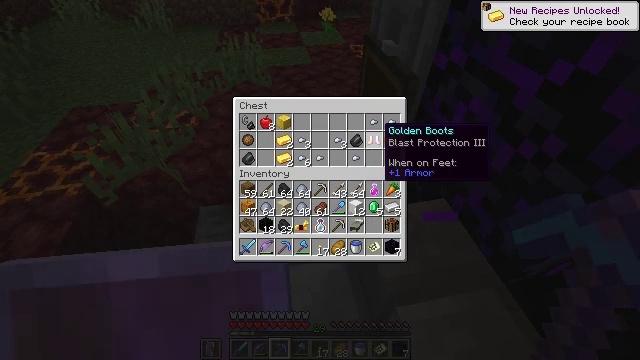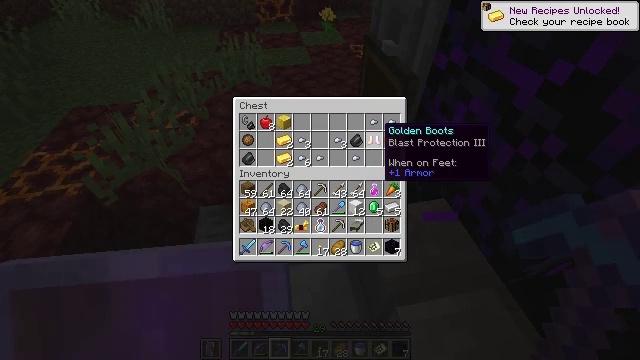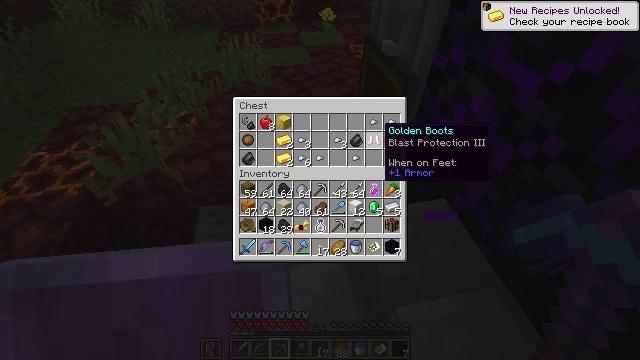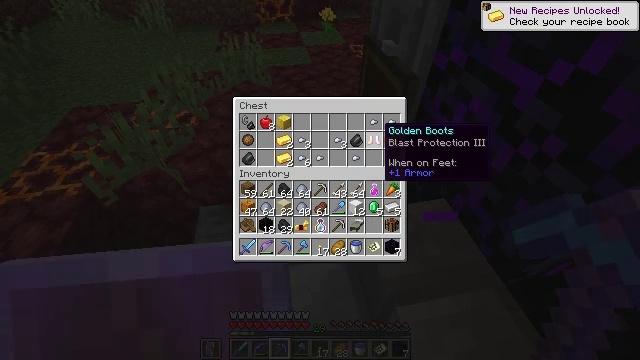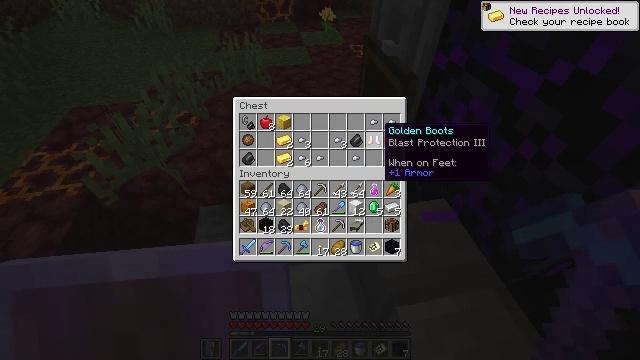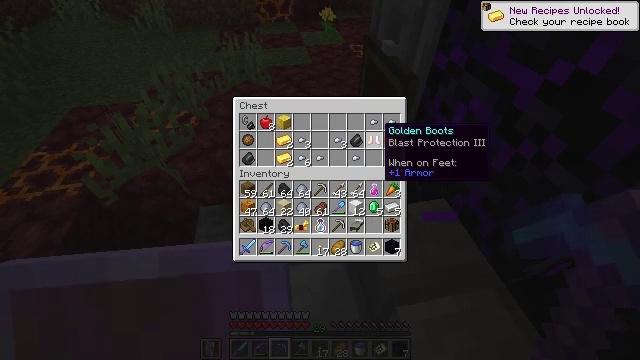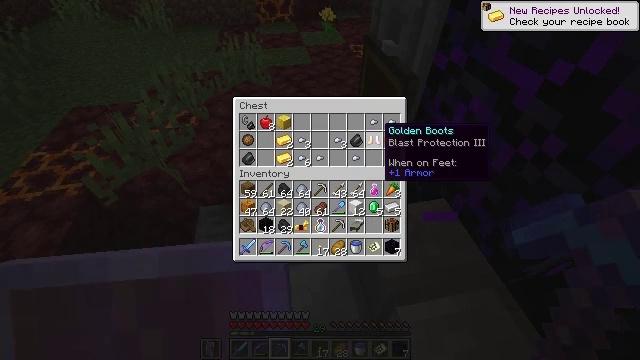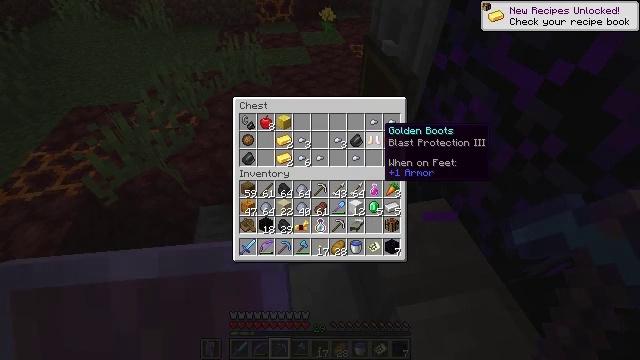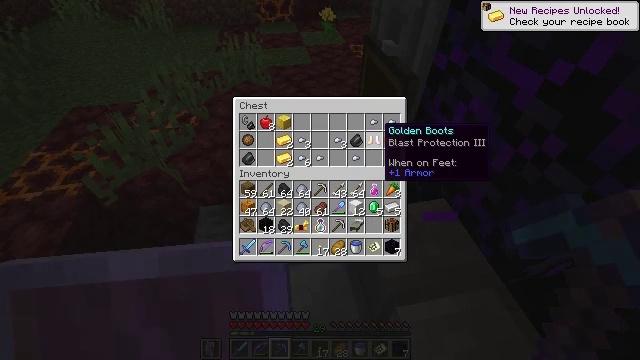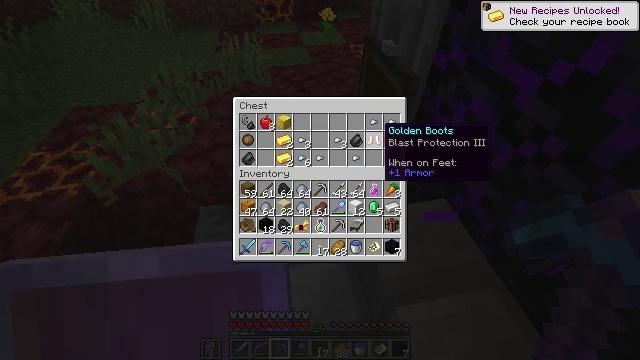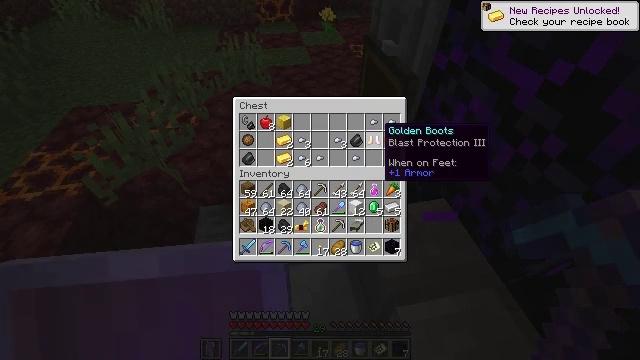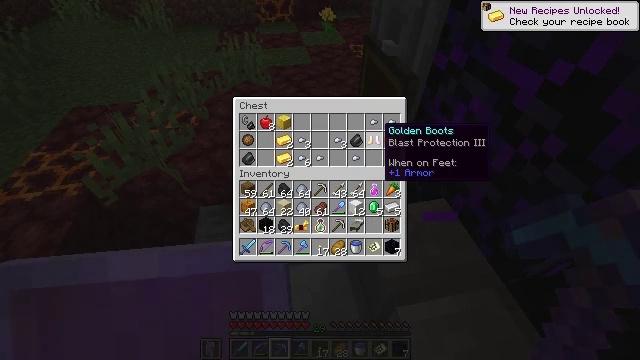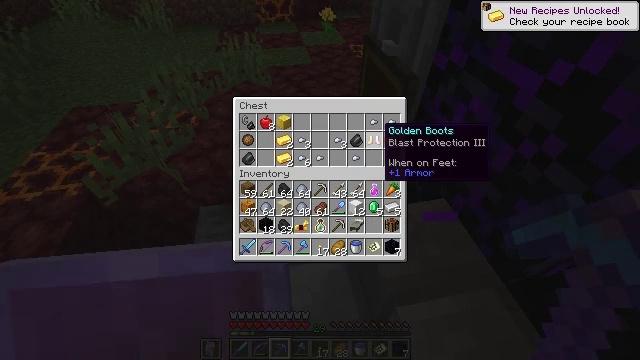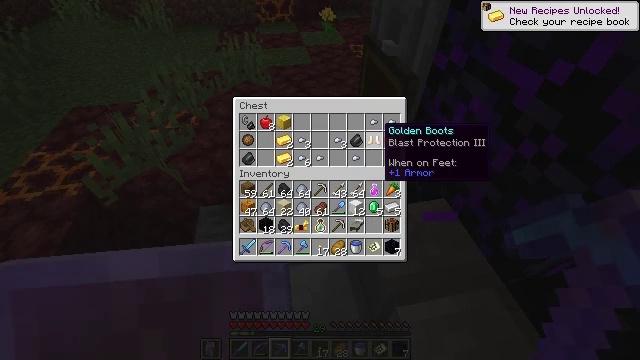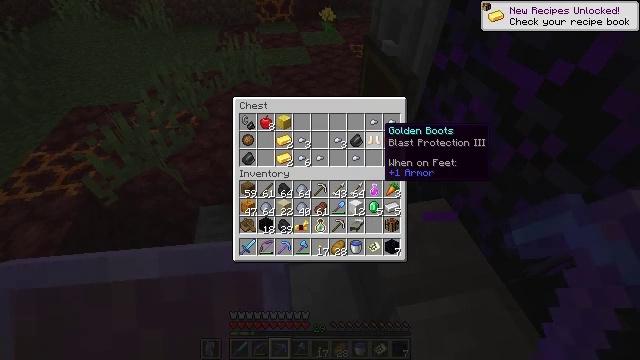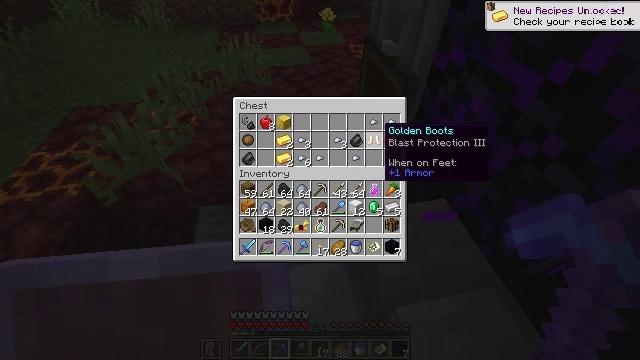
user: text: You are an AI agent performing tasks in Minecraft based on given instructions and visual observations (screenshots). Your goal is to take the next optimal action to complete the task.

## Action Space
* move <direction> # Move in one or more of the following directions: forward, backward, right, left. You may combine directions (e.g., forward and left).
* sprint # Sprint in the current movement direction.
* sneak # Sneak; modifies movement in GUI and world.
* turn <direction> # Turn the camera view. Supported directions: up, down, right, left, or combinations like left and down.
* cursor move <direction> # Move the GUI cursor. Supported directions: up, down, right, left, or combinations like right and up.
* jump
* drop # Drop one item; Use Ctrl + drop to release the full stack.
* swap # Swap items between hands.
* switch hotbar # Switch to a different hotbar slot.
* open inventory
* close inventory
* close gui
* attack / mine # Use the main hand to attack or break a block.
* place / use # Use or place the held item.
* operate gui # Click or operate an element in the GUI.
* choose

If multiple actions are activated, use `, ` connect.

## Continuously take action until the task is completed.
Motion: motion action
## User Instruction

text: Collect the crying obsidian underground.
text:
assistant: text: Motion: no_op
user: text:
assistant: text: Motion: no_op
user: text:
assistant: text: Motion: no_op
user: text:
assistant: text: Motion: no_op
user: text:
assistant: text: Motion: no_op
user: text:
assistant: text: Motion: no_op
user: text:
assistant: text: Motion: no_op
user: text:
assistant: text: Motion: no_op
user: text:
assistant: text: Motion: no_op
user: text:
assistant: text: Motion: no_op
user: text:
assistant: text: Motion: no_op
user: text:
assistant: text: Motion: no_op
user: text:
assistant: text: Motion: no_op
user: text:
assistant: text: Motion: no_op
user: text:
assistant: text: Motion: no_op
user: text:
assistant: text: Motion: no_op
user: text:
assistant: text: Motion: no_op
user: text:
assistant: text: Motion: operate gui
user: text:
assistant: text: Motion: operate gui
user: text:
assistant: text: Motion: no_op
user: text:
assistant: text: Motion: no_op
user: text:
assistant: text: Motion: no_op
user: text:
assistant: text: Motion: no_op
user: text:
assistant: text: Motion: no_op
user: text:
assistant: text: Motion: no_op
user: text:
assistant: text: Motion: no_op
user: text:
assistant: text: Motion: no_op
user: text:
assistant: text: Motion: cursor move down
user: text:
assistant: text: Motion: cursor move down
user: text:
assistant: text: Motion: no_op